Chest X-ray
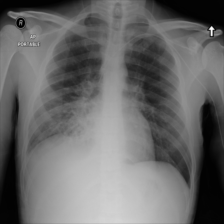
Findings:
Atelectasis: negative
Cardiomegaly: negative
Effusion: negative
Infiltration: negative
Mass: negative
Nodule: negative
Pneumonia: negative
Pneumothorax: negative
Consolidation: negative
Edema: negative
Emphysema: negative
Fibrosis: negative
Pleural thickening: negative
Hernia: negative